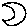
Label: moon